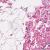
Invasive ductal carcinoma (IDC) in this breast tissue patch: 0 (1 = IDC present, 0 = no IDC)